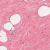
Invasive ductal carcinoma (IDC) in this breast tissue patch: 0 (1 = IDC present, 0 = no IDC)